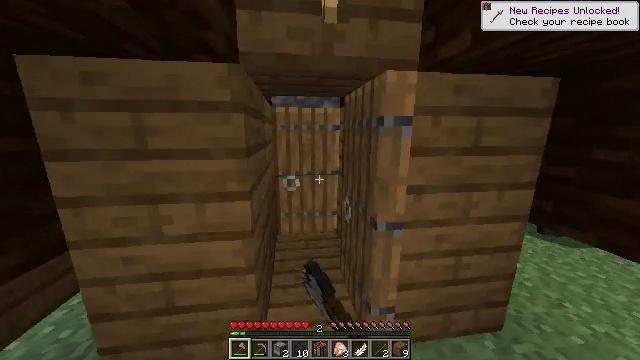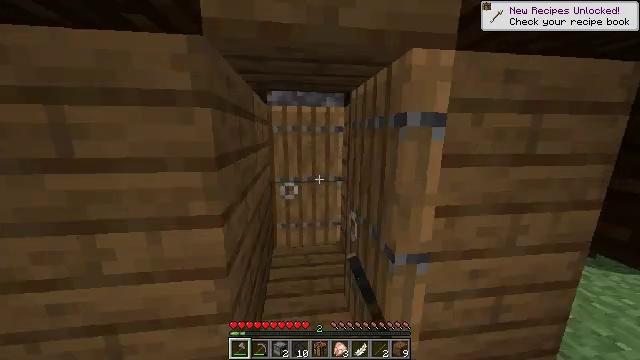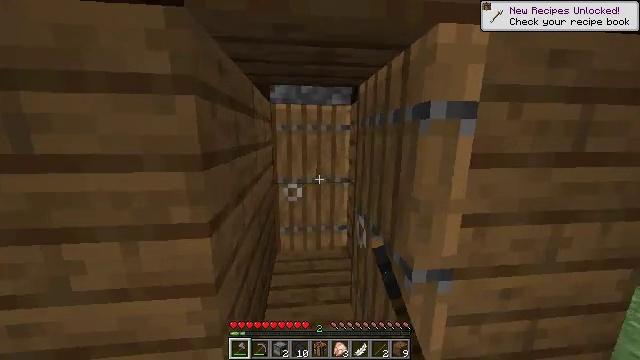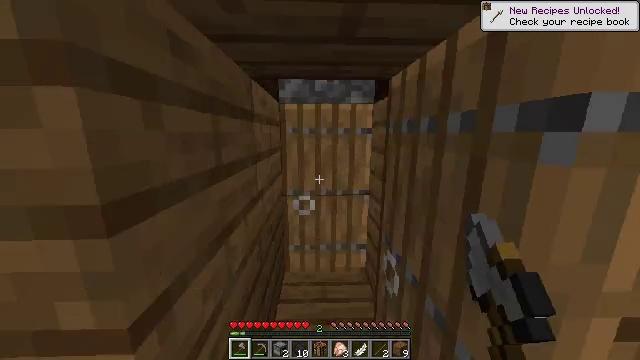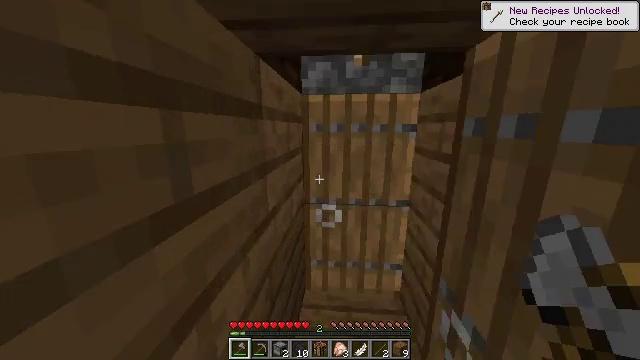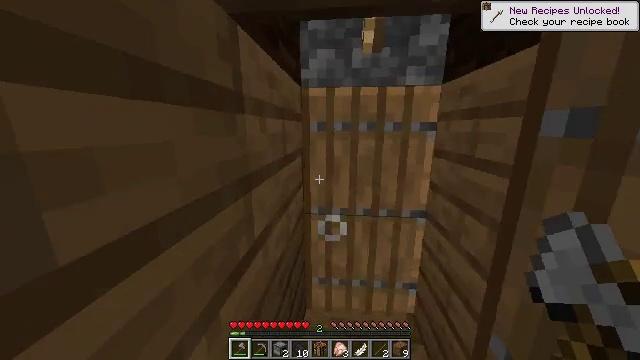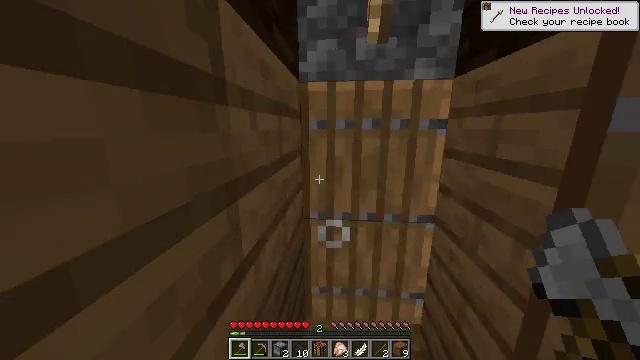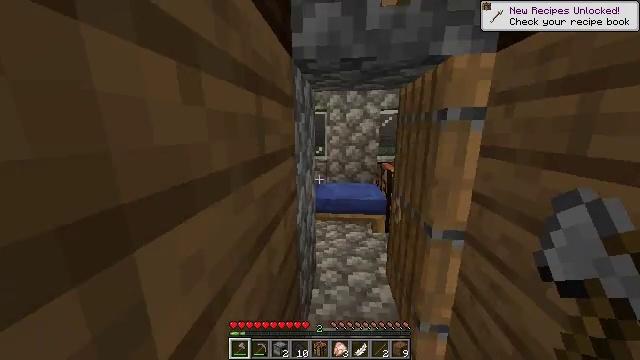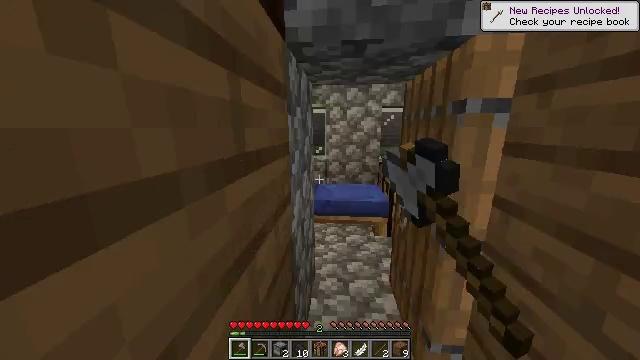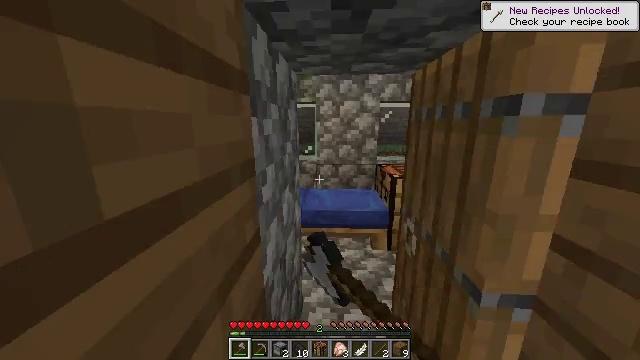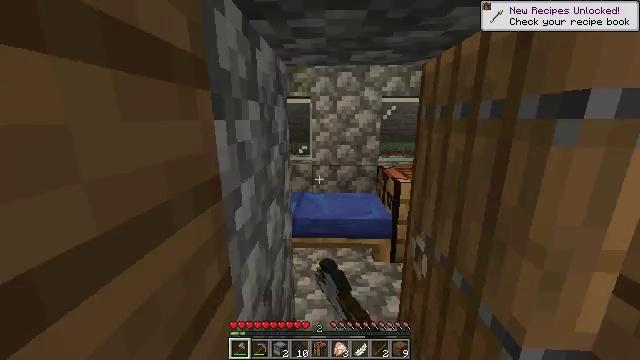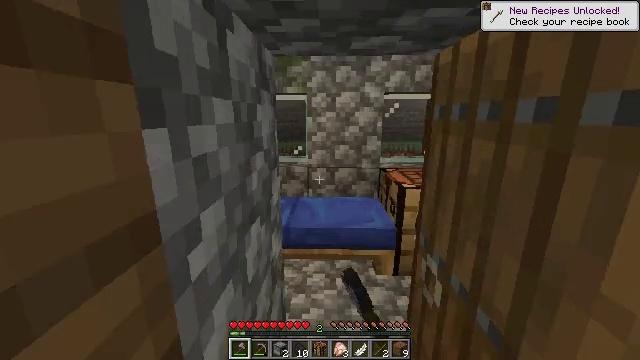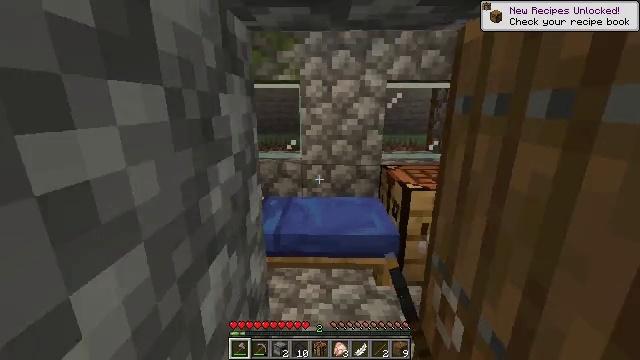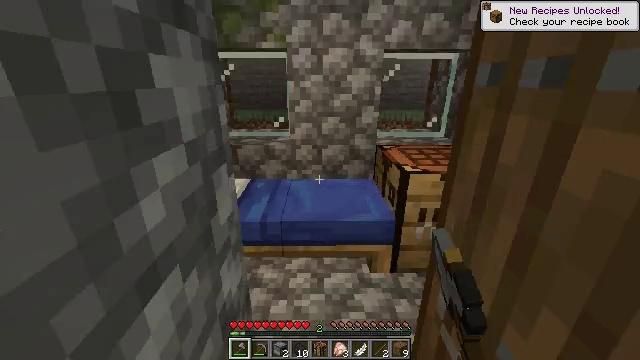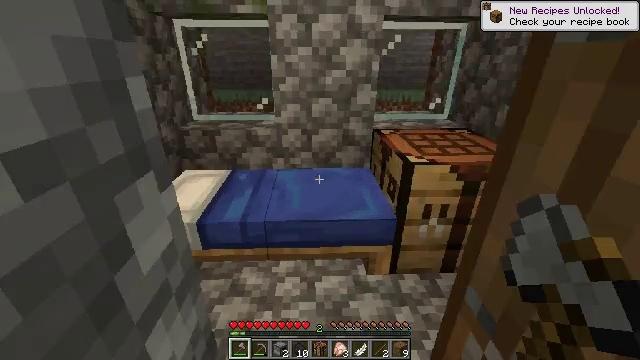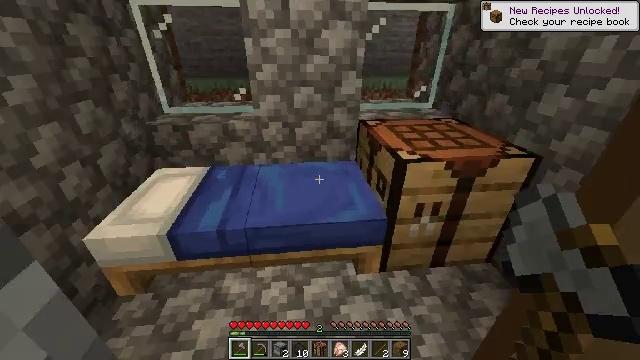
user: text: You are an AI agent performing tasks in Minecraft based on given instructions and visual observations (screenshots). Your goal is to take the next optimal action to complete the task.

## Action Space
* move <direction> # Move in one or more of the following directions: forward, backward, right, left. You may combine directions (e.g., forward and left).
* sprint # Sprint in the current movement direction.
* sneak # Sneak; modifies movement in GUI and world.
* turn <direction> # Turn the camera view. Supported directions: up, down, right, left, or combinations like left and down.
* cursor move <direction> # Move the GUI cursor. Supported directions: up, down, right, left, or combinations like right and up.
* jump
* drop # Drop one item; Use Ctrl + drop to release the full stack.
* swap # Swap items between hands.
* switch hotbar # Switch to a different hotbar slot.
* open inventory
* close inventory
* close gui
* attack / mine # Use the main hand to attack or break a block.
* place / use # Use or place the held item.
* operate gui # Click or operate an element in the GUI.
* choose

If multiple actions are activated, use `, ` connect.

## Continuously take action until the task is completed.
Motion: motion action
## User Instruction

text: Mine the blue bed to pick it up.
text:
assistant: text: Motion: move forward, sprint
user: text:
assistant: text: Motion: move forward, sprint, turn left
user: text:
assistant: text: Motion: move forward, sprint, turn left
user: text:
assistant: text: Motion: move forward, sprint, turn left and down
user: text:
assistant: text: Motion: move forward, sprint
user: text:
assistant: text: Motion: move forward, sprint
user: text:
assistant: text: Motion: move forward, sprint, use / place
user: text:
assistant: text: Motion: move forward, sprint, use / place
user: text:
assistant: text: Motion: move forward, sprint, turn right
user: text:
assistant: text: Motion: move forward, sprint
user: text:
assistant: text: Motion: move forward, sprint
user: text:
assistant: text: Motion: move forward, sprint, turn down
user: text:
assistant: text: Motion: move forward, sprint, turn right and down
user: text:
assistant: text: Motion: move forward, sprint, turn right and down
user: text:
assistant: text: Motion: move forward, sprint, turn right and down
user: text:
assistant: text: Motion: move forward, sprint, turn right and down
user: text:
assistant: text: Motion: move forward, sprint, turn right
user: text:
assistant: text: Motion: move forward, sprint, turn right
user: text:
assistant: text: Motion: move forward
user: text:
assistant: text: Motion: turn right and down
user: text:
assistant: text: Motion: turn right and down
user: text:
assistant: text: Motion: turn right and down
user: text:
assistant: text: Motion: turn right
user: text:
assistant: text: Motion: turn right and up
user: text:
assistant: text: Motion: no_op
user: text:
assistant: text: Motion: turn left
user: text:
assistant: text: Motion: turn left and down
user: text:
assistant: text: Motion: turn left
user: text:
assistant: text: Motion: turn left and down
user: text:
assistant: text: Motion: turn left and down